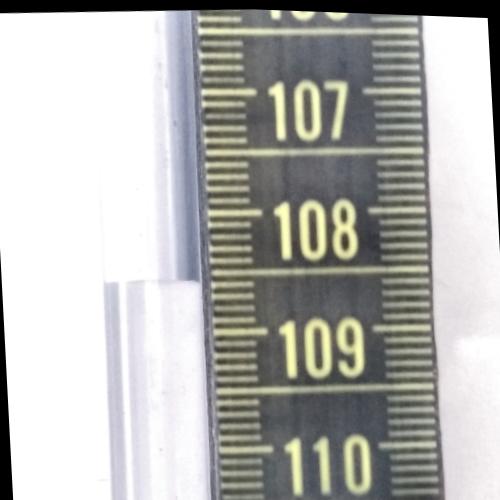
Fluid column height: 108.6 cm